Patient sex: M
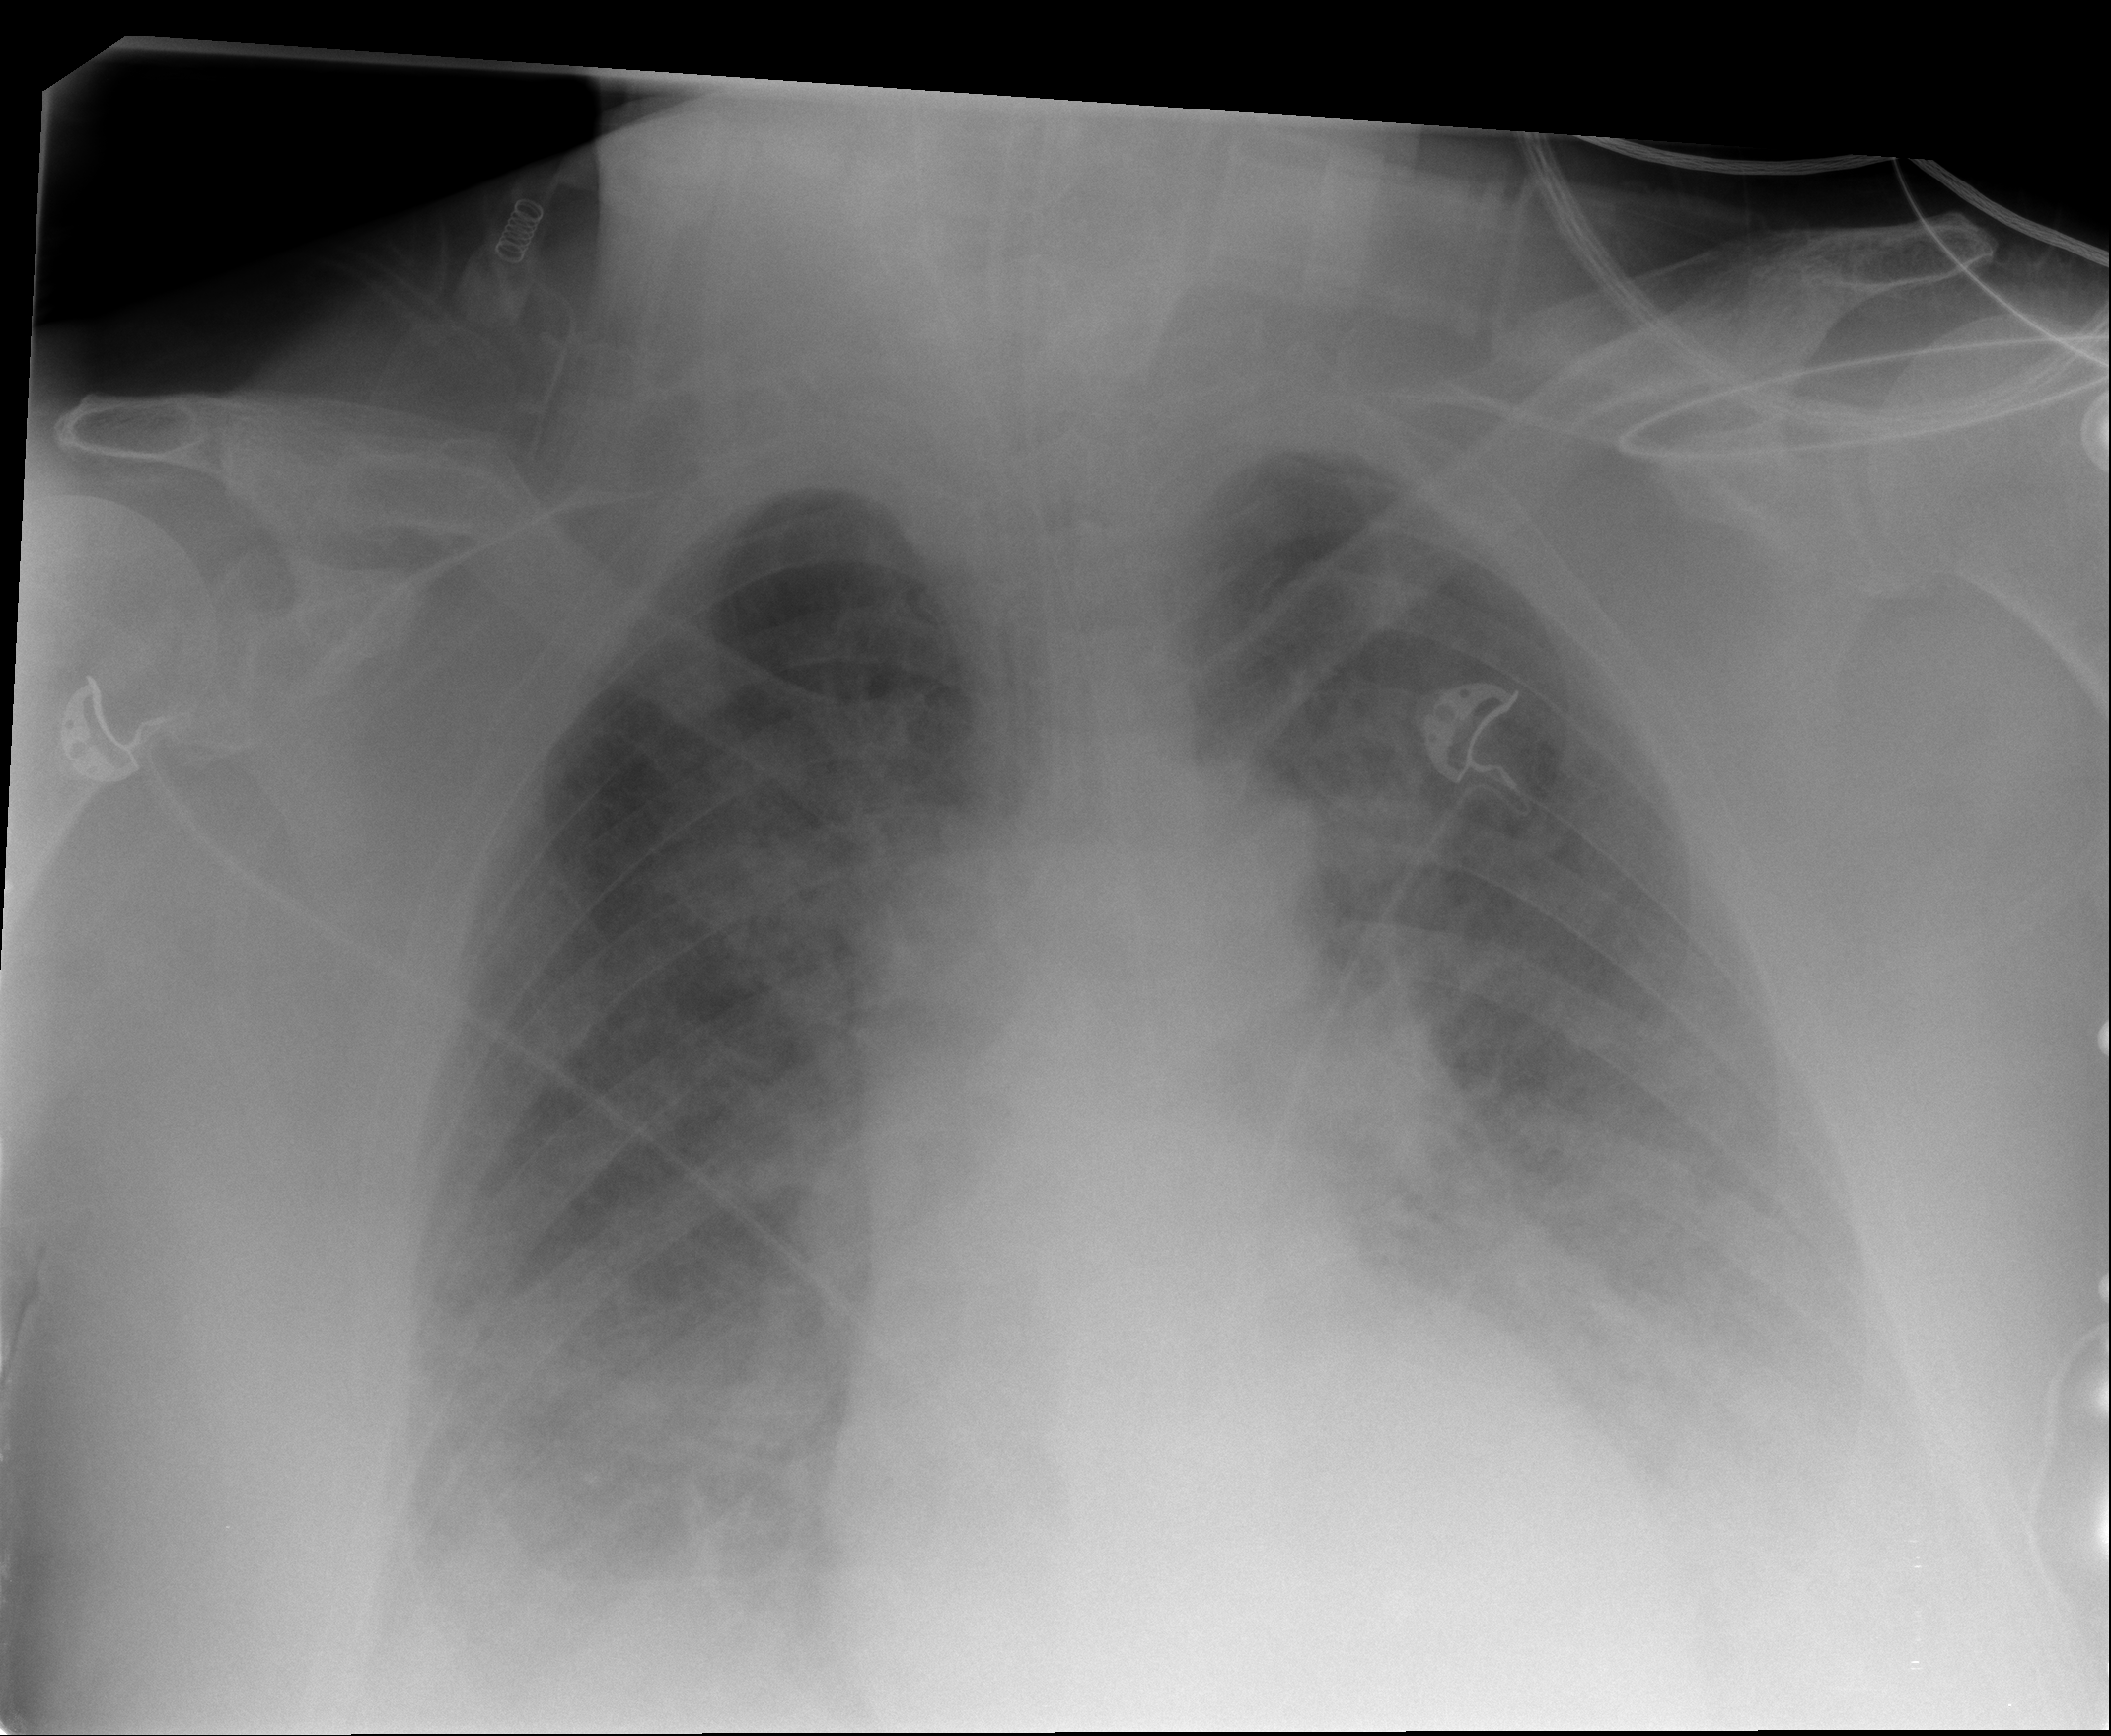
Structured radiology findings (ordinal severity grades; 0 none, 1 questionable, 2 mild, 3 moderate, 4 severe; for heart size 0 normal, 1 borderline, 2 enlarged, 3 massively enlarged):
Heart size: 0
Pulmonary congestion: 2
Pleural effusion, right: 2
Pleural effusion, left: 2
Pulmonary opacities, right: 3
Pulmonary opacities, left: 3
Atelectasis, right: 0
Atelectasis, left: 2